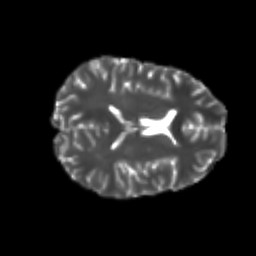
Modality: T2w
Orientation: axial
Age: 23
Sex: female
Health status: healthy
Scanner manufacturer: philips
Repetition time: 7.387 s
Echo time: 0.08599 s